Field crop: tomato
Growth stage: 1
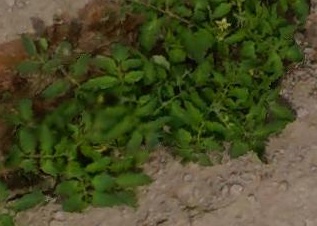
Species: tomato